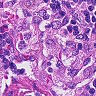
Metastatic tissue present: no